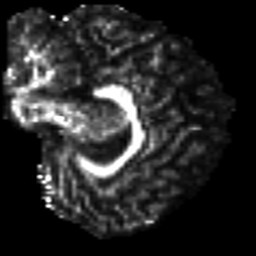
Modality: FA
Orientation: sagittal
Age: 21
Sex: female
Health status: healthy
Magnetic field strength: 3 T
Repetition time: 9 s
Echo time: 0.093 s